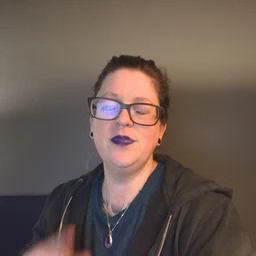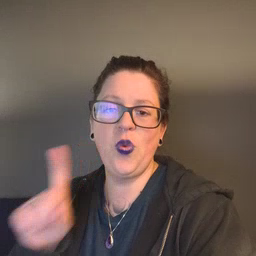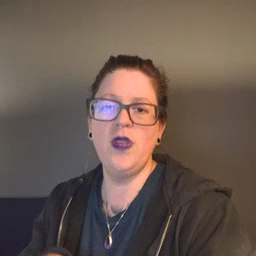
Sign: for